Question: I'd like to use Oh My Z Shell 'agnoster' theme
<URL>

in '.zshrc'
> ZSH_THEME="agnoster"
But after ohmuzsh installation , it look like some symbols are missing in default MacOS font for terminal. And 'agnoster' says nothing about requirement for any specific font.
'''
~/Workspaces/Java/project1 master
'''
<URL>
P.S. Using MacOS Catalina
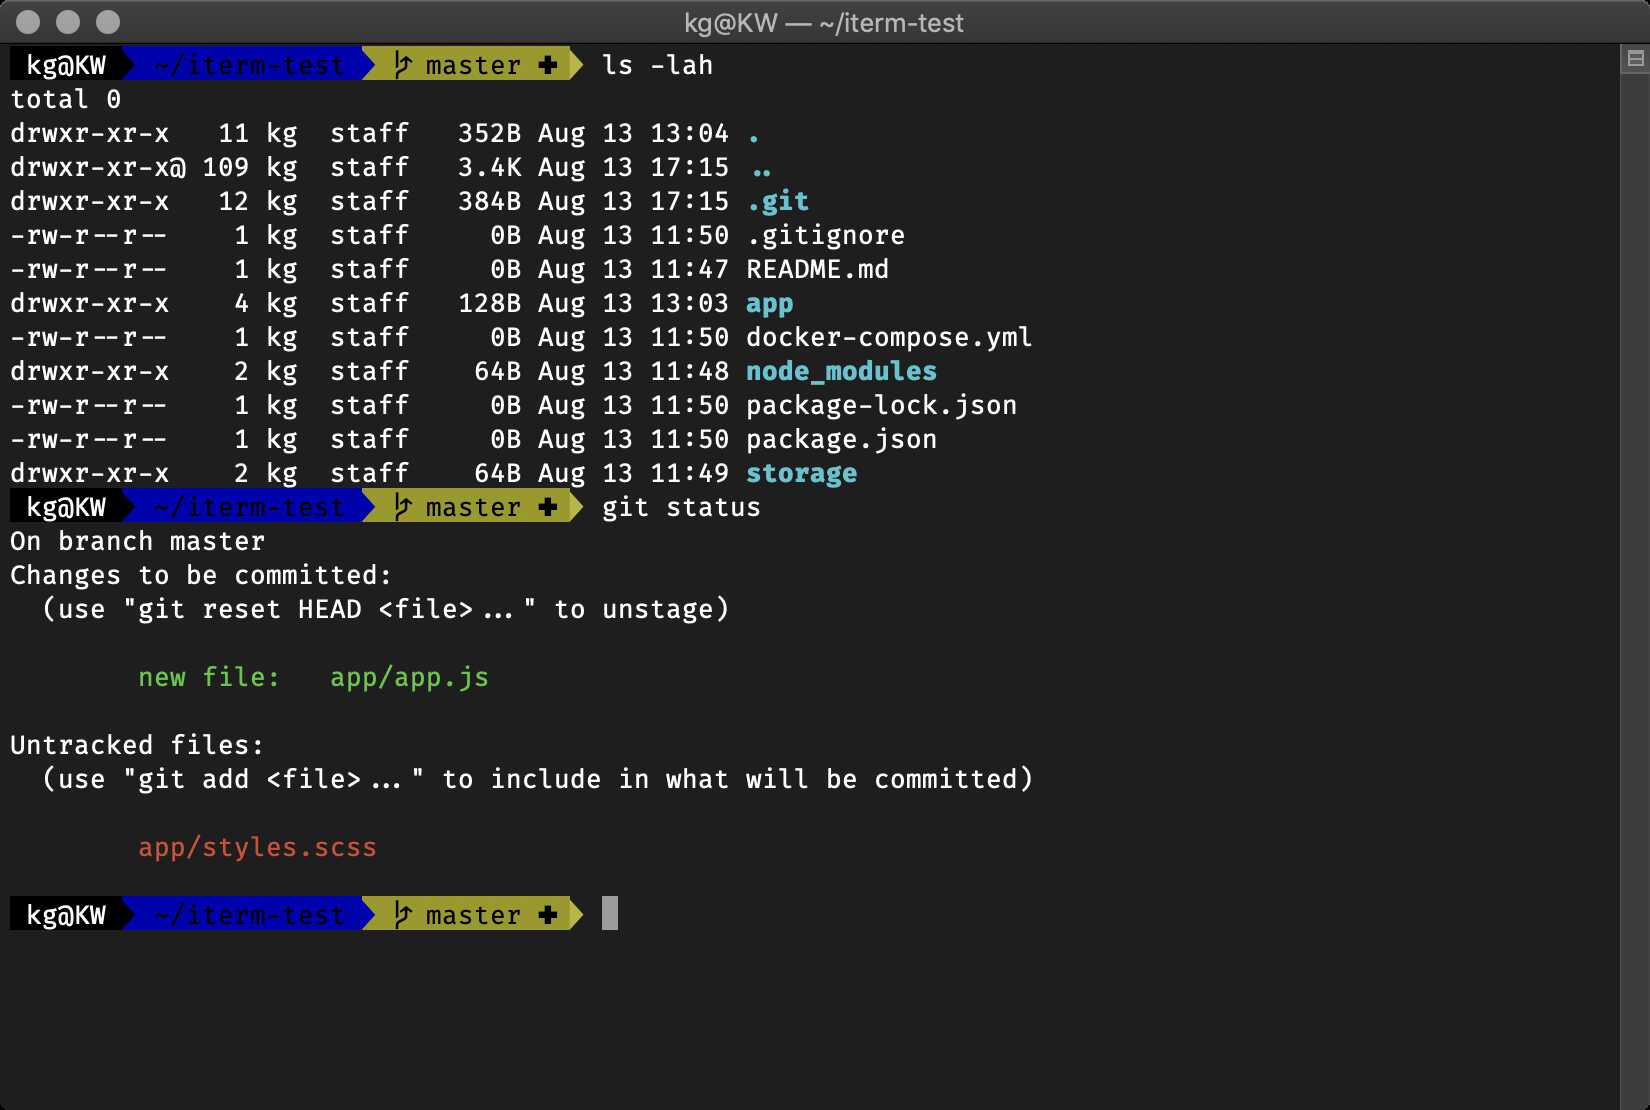
Answer: I had the same problem. You need to download these fonts:
<URL>
And then change your preference settings per the instructions at the bottom of the readme:
> iTerm2 users need to set both the Regular font and the Non-ASCII Font in "iTerm > Preferences > Profiles > Text" to use a patched font (per this issue).